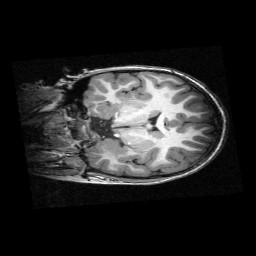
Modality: T1w
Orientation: coronal
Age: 9
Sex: female
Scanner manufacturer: siemens
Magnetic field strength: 3 T
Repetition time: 2.3 s
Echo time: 0.00336 s